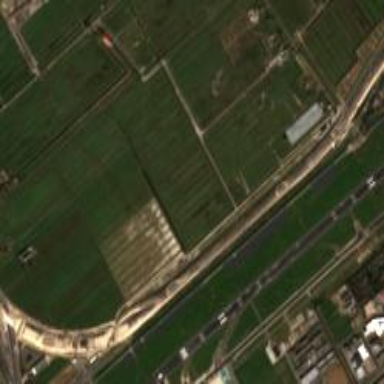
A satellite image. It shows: Asphalt runway at the airport area.